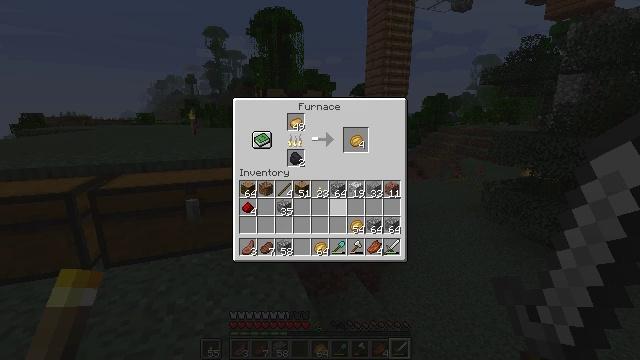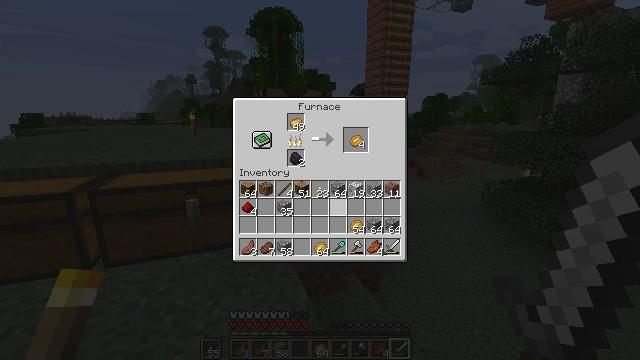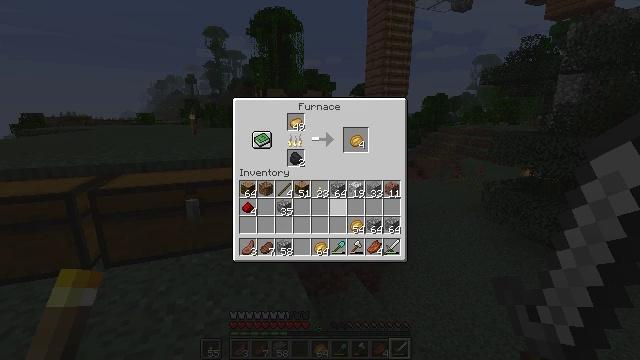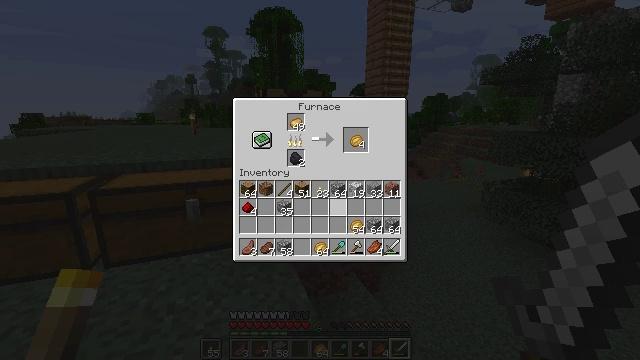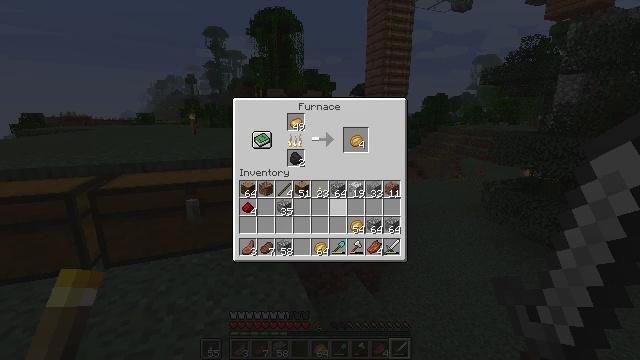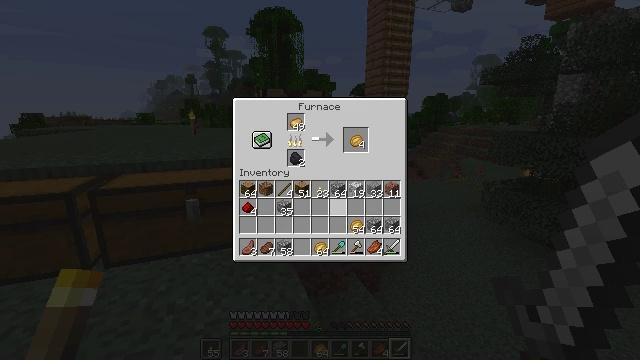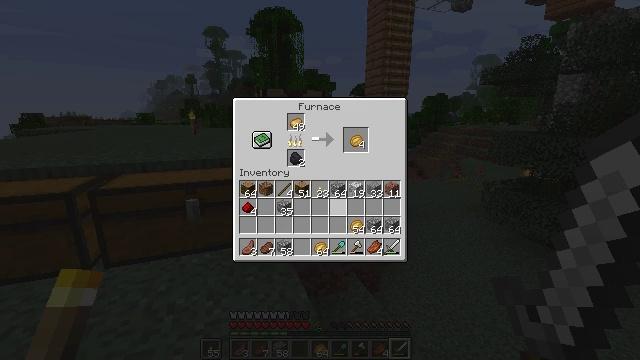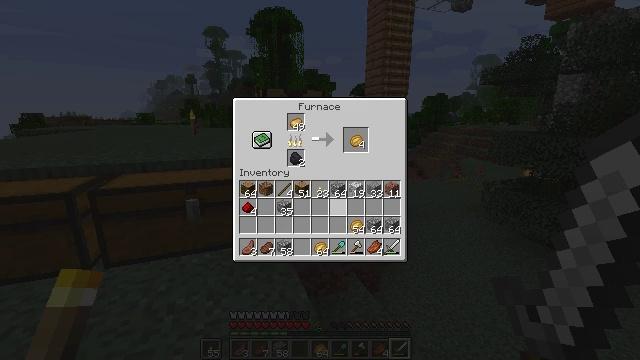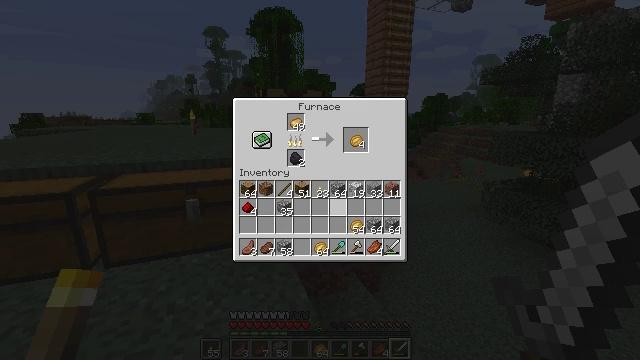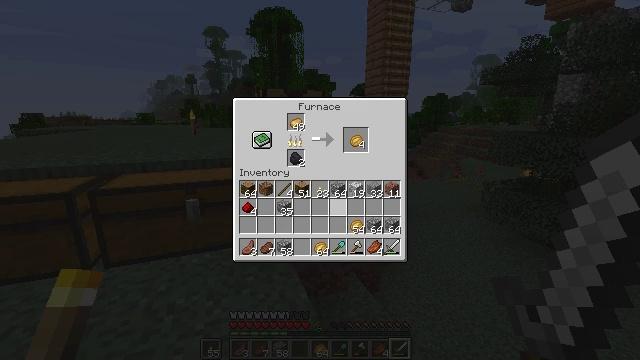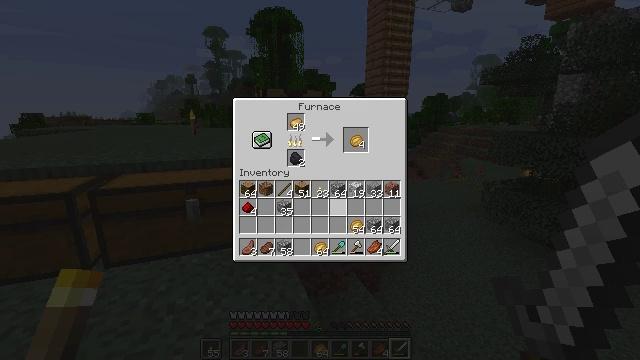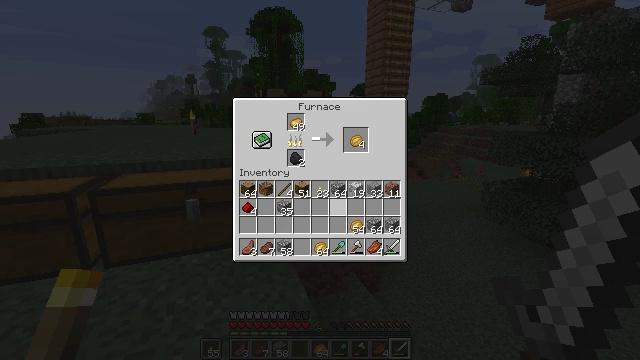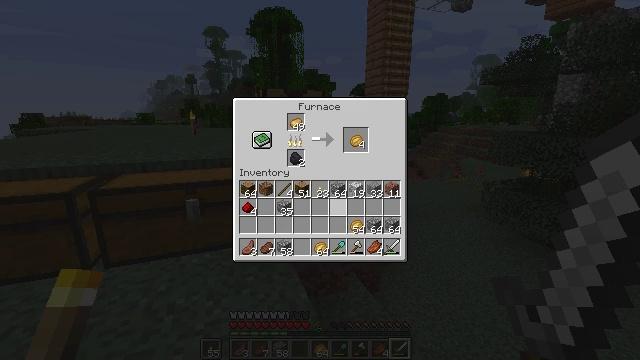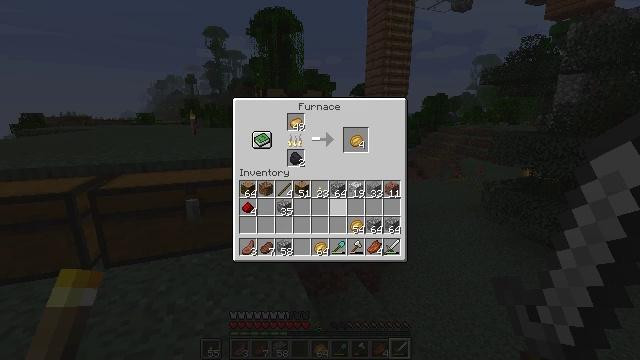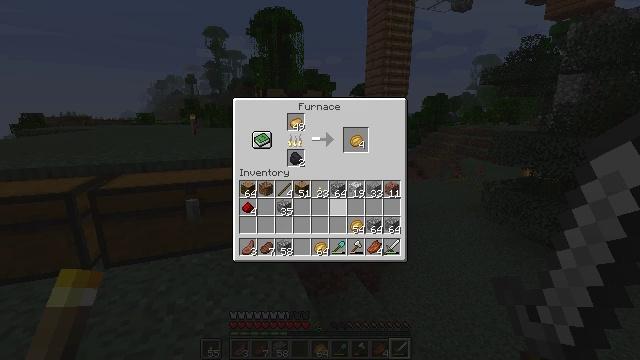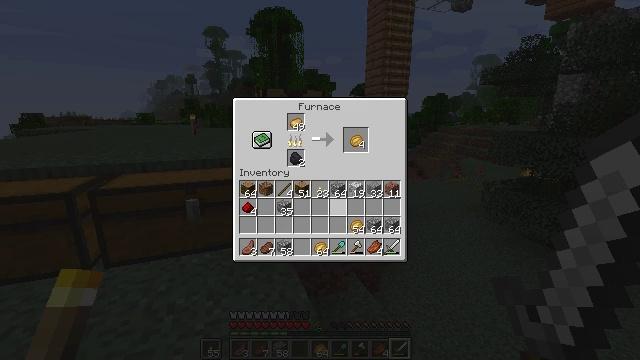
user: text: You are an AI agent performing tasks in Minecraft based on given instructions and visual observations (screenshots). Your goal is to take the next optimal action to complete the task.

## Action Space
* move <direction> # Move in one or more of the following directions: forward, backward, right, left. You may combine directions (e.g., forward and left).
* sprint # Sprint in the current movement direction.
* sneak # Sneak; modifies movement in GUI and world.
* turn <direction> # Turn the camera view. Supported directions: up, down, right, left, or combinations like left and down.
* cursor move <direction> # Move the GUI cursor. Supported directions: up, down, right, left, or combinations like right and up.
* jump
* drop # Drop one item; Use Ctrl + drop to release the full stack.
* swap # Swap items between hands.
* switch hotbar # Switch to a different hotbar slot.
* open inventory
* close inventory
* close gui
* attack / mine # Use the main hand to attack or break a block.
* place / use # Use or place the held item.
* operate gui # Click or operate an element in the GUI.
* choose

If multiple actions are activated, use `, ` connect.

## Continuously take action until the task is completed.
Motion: motion action
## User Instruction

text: Interact with the furnace to craft a baked potato.
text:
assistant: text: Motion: no_op
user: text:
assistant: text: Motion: no_op
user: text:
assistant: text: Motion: no_op
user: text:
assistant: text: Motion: no_op
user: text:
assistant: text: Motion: no_op
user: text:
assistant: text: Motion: no_op
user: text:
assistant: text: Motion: no_op
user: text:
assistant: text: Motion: no_op
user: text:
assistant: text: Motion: no_op
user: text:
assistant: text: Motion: no_op
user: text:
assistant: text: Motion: no_op
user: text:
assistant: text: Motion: no_op
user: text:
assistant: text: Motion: no_op
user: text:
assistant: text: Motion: no_op
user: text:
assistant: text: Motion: no_op
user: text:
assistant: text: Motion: no_op
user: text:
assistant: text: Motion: no_op
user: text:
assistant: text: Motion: no_op
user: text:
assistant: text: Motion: no_op
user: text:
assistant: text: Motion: no_op
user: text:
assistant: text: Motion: no_op
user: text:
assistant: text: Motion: no_op
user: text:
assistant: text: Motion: no_op
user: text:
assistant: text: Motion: no_op
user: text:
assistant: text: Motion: no_op
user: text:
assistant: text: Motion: no_op
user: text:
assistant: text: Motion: no_op
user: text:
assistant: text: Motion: no_op
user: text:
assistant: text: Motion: no_op
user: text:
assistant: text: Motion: no_op